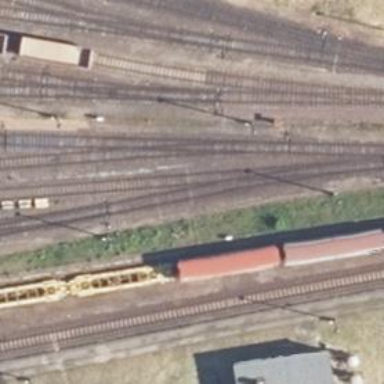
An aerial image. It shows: Railway switch.